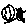
Label: smiley face